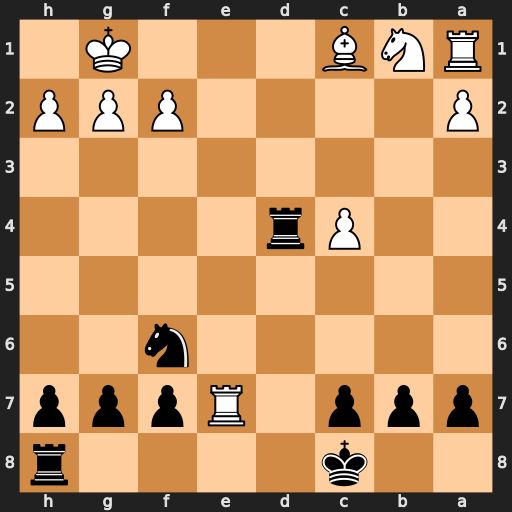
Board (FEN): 2k4r/ppp1Rppp/5n2/8/2Pr4/8/P4PPP/RNB3K1
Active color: b
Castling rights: -
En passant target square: -
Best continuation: Rd1+ Re1 Rxe1#